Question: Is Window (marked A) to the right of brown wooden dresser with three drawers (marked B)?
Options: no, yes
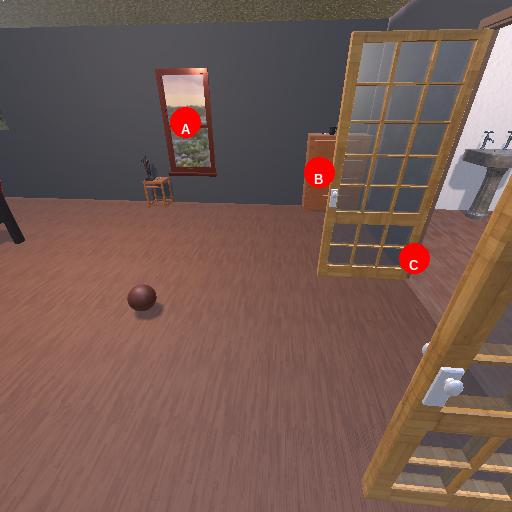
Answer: no